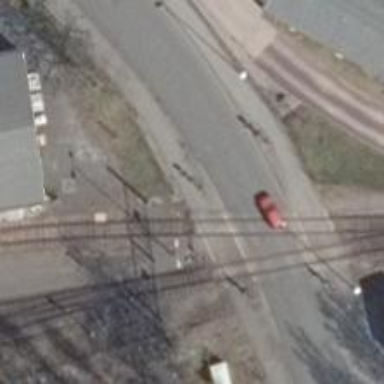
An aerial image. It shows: Crossing for the railway.